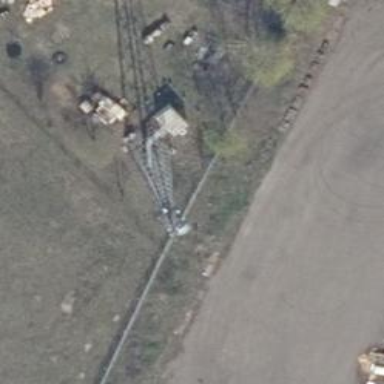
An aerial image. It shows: Man-made mast used for communication purposes.